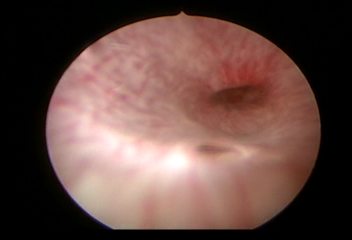
Modality: WLC
Class: Normal mucosa
Bladder cancer association: No